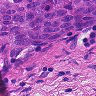
Metastatic tissue present: yes